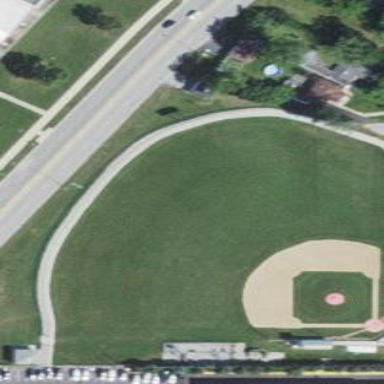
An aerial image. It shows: Baseball pitch for leisure and sports activities.